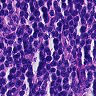
Metastatic tissue present: no